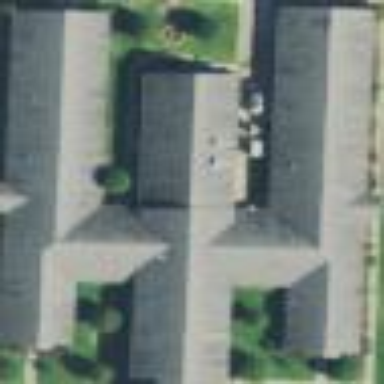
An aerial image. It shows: Building.